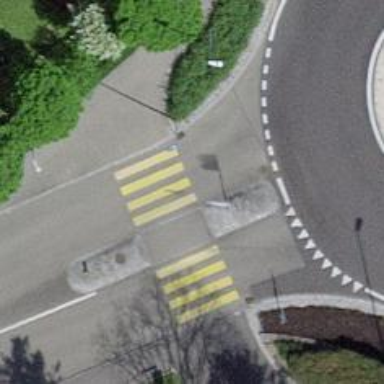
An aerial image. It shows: Uncontrolled zebra crossing on the road.